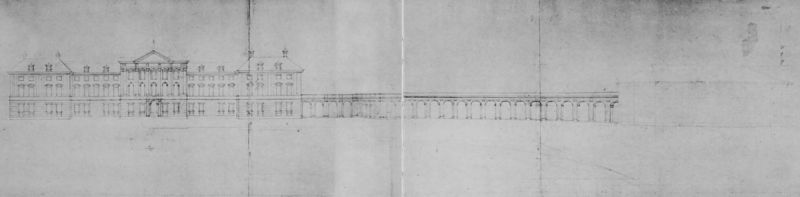
Titel: Aufriß eines Projekts mit Arkaden (Schloß Schleißheim)
Künstler: Enrico Zuccalli
Standort: München
Institution: Bayerisches Hauptstaatsarchiv, Plansammlung
Schlagwörter: flügel, fenster, schwarz, skizze, strasse, säulen, tür, weiss, zeichnung, anlage, dach, gebäude, haus, park, schloss, wand, architektur, falten, lang, häuser, brücke, klassizismus, renaissance, schornstein, papier, ansicht, bogen, fassade, fassaden, dächer, giebel, mauer, graphik, querformat, falte, symmetrie, tor, aufsicht, bögen, eingang, gang, arkade, kolonnade, münchen, palast, stockwerk, dachfenster, gauben, groß, stich, schwarzweiß, bleistift, entwurf, rathaus, arkaden, dreiecksgiebel, portal, rustika, frontalansicht, risalit, rundbögen, florenz, etagen, plan, aquädukt, viadukt, museum, breit, nymphenburg, stockwerke, bau, klassisch, säulengang, riss, aufriss, maßstab, bauzeichnung, haupteingang, mittelrisalit, profanbau, versailles, bauplan, arkatur, entwurd, kolonade, öffentliches gebäude, haupttrakt, adelssitz, parl, knicke, leitung, planskizze, begäude, architkektur, 16. jahrhundert, 15. jahrhundert, mitterisalit